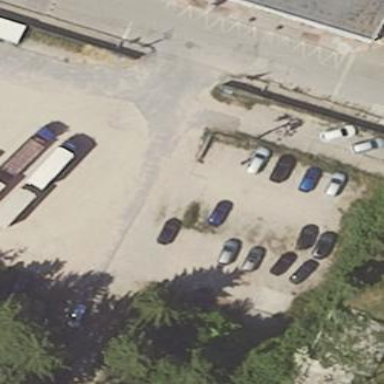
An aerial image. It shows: Unpaved parking area.